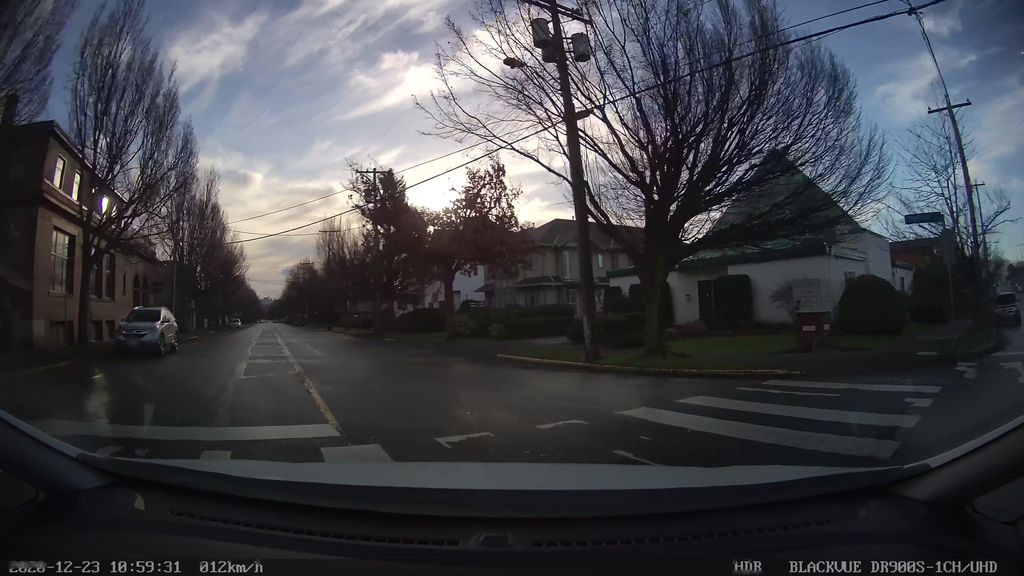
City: victoria